Question: I need to import ManyToMany relationships not by the id field, but by the 'number'(from class Part) field. I know that this is done using through_fields, but I do not fully understand how to do it
I need to determine by number field instead of id

'models.py'
'''
class Part(models.Model):
brand = models.CharField('Proizvoditel'', max_length=100, blank=True)
number = models.CharField('Artikul', max_length=100, unique=True)
name = models.CharField('Nazvanie', max_length=100, blank=True)
description = models.TextField('Kommentarii', blank=True, max_length=5000)
analog = models.ManyToManyField('self', through='ContactConnection',blank=True, related_name='AnalogParts')
images = models.FileField('Glavnoe izobrazhenie', upload_to = 'parts/', blank=True)
images0 = models.FileField('Dopolnitel'noe foto', upload_to = 'parts/', blank=True)
images1 = models.FileField('Dopolnitel'noe foto', upload_to = 'parts/', blank=True)
images2 = models.FileField('Dopolnitel'noe foto', upload_to = 'parts/', blank=True)
def __str__(self):
return str(self.number)
return self.name
class Meta:
verbose_name = 'Zapchast''
verbose_name_plural = 'Zapchasti'
class PartConnection(models.Model):
to_part = models.ForeignKey(Part, on_delete=models.CASCADE, related_name='to_parts')
from_part = models.ForeignKey(Part, on_delete=models.CASCADE, related_name='from_parts')
'''
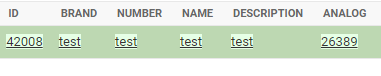
Answer: This is easily done specifying the 'primary_key=True' option in the field itself. You'll likely want to define it like this;
'''
number = models.CharField('Artikul', max_length=100, unique=True, primary_key=True)
'''
This will now grant you access to the 'number' with 'instance.pk'
If you want it to be called id, you just add it like this;
'''
id = models.CharField('Artikul', max_length=100, unique=True, primary_key=True)
'''